Question: I have attached a screen shot to get a clear picture.

I have reinstalled Android studio but the problem is still there. The IDE compiles and runs the program. The errors are not errors otherwise the IDE would not compile and run the app. but strangely showing false errors in red color.
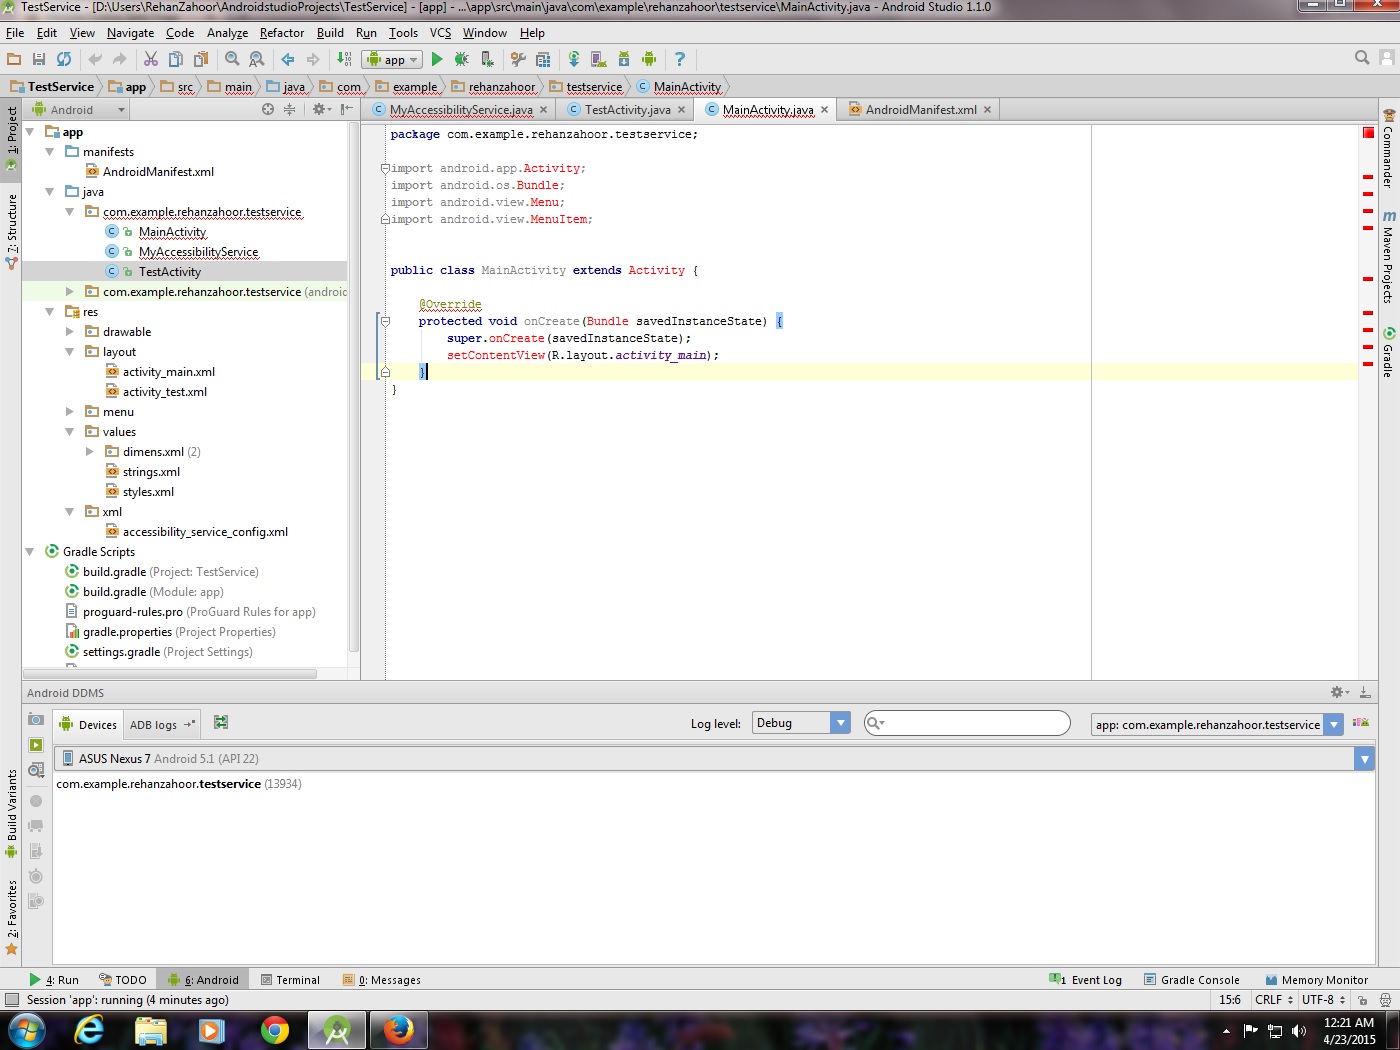
Answer: The problem resolved after another install. Probably something to do with installation options.